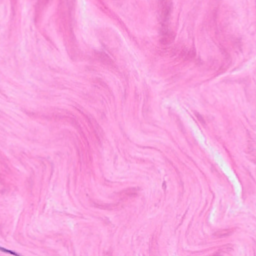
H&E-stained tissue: Breast